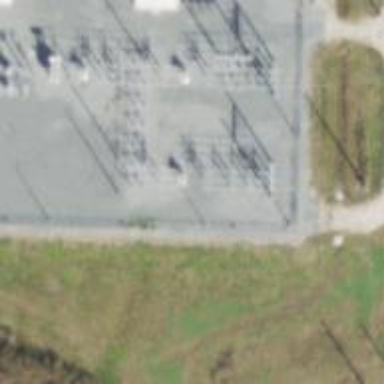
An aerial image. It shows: Switch for power supply.